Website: bh-photo
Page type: receipt
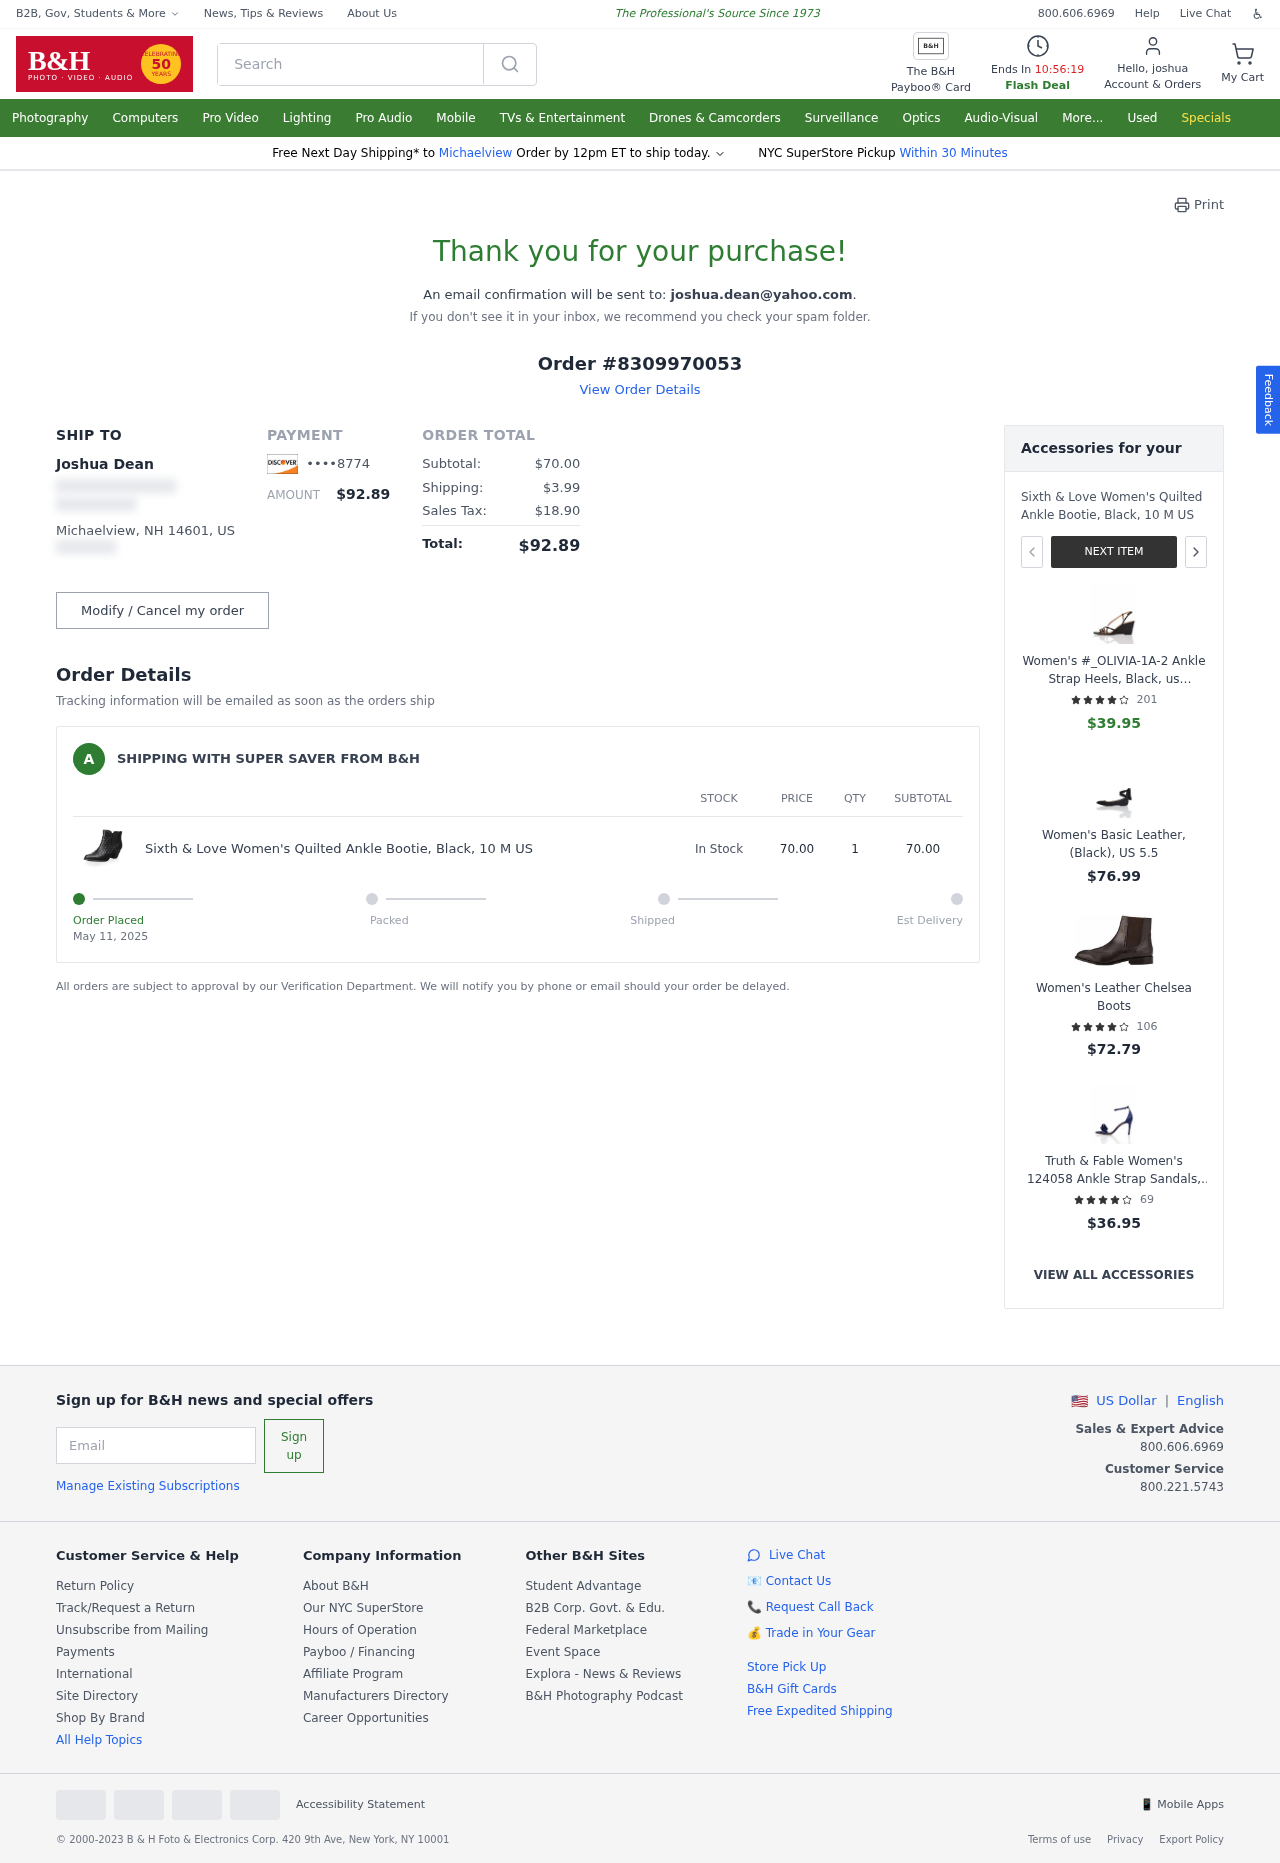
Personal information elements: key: PII_CARD_LAST4
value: ••••8774
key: PII_CITY
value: Michaelview
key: PII_EMAIL
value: joshua.dean@yahoo.com
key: PII_FIRSTNAME
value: joshua
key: PII_FULLNAME
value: Joshua Dean
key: PII_CITY_STATE_ZIP
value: Michaelview, NH 14601
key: PII_COUNTRY_CODE
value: US
Product elements: key: PRODUCT1_NAME
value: Sixth & Love Women's Quilted Ankle Bootie, Black, 10 M US
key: PRODUCT1_PRICE
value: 70
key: PRODUCT1_QUANTITY
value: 1
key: PRODUCT2_NAME
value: Women's #_OLIVIA-1A-2 Ankle Strap Heels, Black, us Women's's 7 (hat 7)
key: PRODUCT2_NUM_RATINGS
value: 201
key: PRODUCT2_PRICE
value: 39.95
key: PRODUCT2_RATING
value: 4.7
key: PRODUCT3_NAME
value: Women's Basic Leather, (Black), US 5.5
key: PRODUCT3_PRICE
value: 76.99
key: PRODUCT4_NAME
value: Women's Leather Chelsea Boots
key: PRODUCT4_NUM_RATINGS
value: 106
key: PRODUCT4_PRICE
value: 72.79
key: PRODUCT4_RATING
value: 4.2
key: PRODUCT5_NAME
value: Truth & Fable Women's 124058 Ankle Strap Sandals, Blue Navy, 8
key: PRODUCT5_NUM_RATINGS
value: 69
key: PRODUCT5_PRICE
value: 36.95
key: PRODUCT5_RATING
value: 4.3
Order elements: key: ORDER_ID
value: Order #8309970053
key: ORDER_TOTAL
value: $92.89
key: ORDER_SUBTOTAL
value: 70.00
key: ORDER_SUBTOTAL
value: $70.00
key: ORDER_SHIPPING_COST
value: $3.99
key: ORDER_TAX
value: $18.90
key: ORDER_DATE
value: May 11, 2025
Search elements: key: HEADER_SEARCH
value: Search